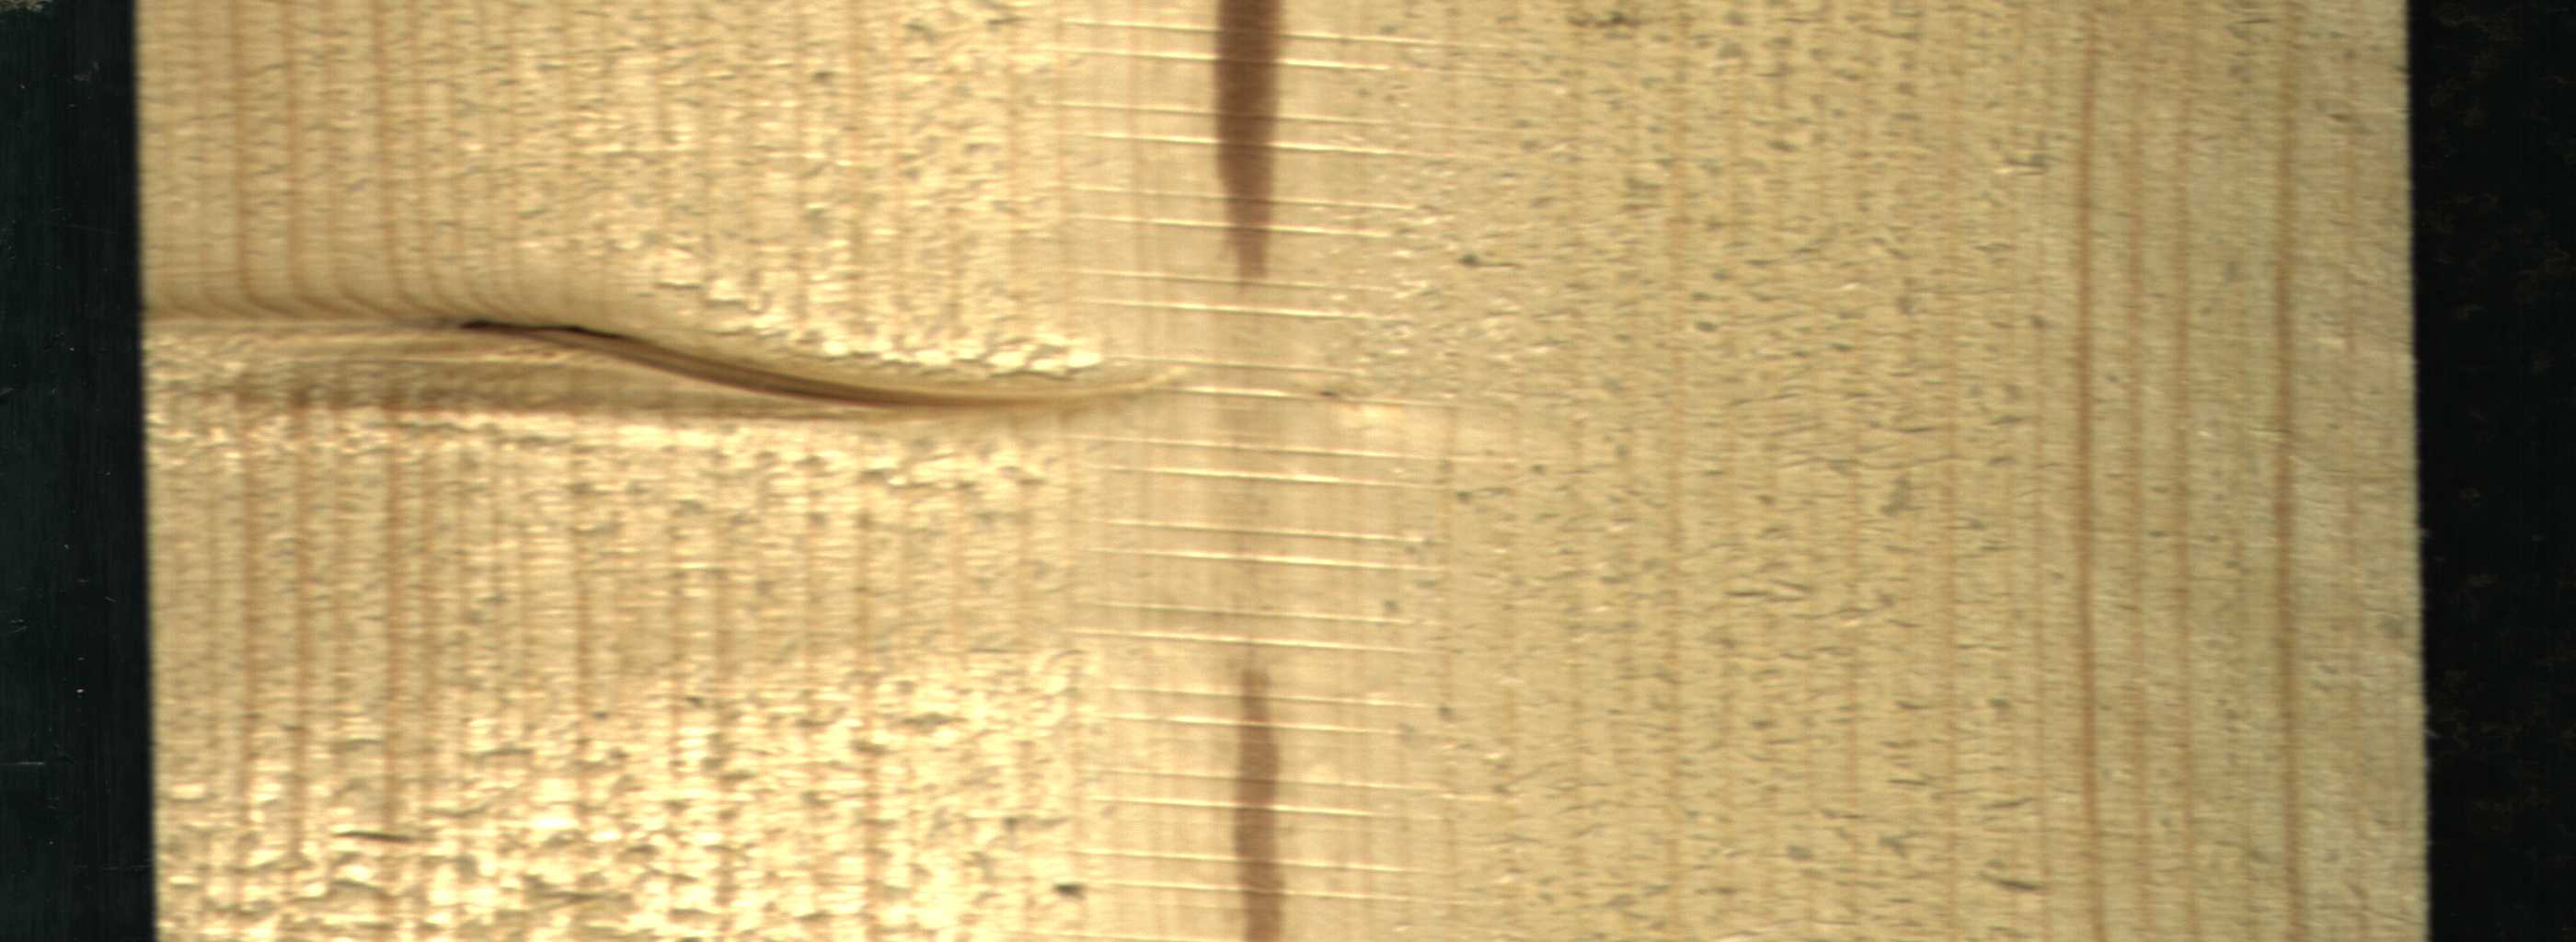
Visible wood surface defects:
Marrow
Marrow
Live_Knot